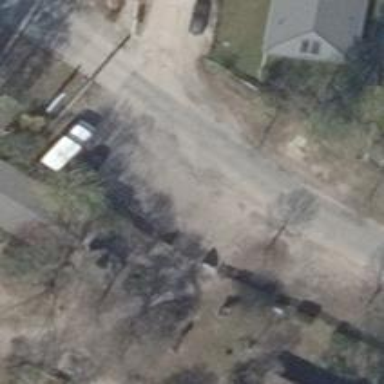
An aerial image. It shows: Dirt footway.